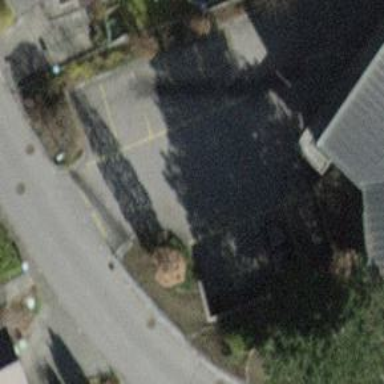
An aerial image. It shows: Parking area with asphalt surface.